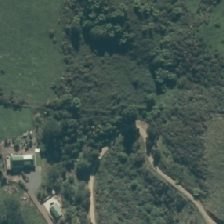
Land cover: broadleaved_indigenous_hardwood